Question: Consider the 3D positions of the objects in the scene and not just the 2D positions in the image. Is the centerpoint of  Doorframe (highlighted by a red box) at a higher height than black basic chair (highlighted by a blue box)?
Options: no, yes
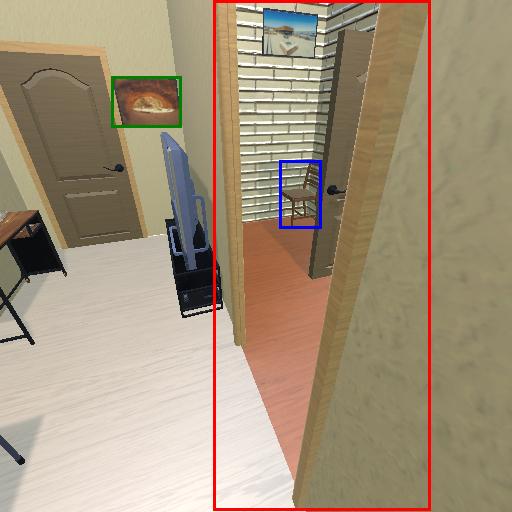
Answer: no